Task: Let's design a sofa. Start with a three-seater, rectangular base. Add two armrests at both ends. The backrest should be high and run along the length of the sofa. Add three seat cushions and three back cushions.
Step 321:
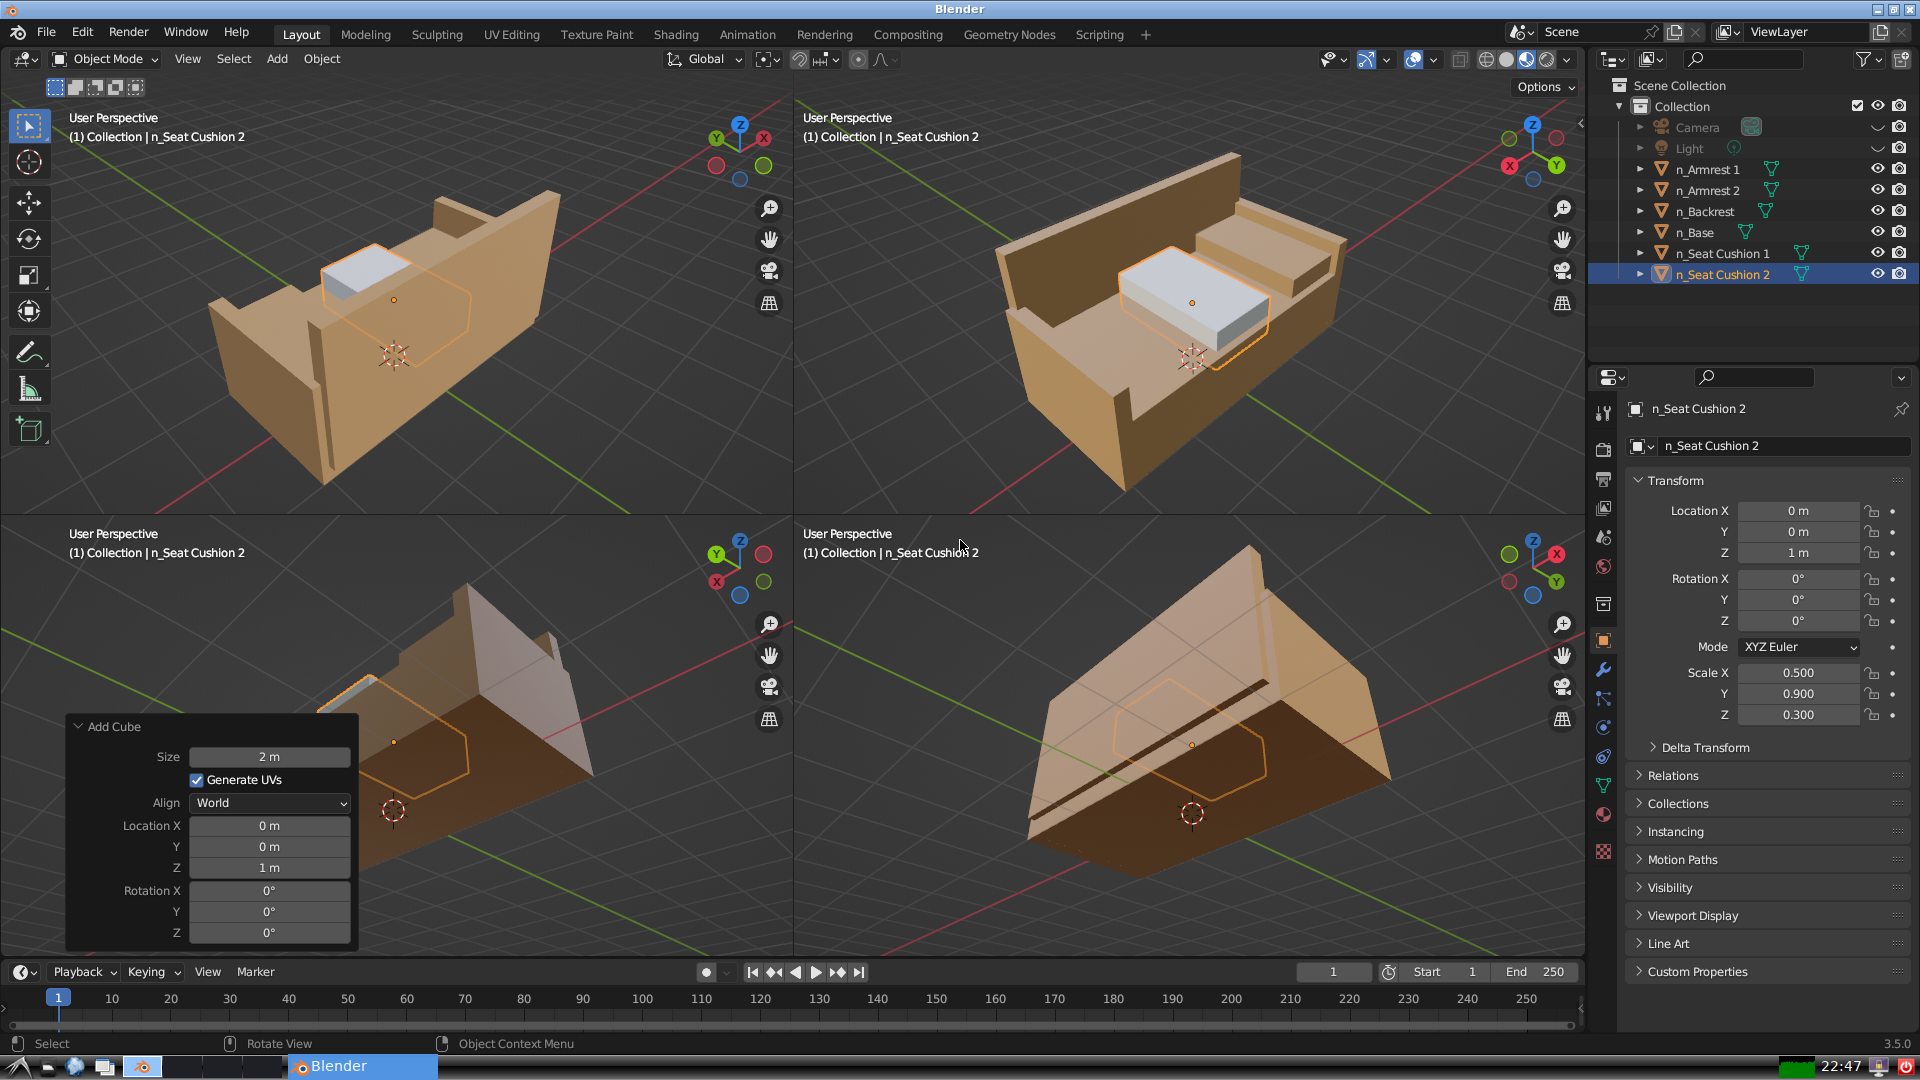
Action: {"key_press": ['Ctrl, Home']}